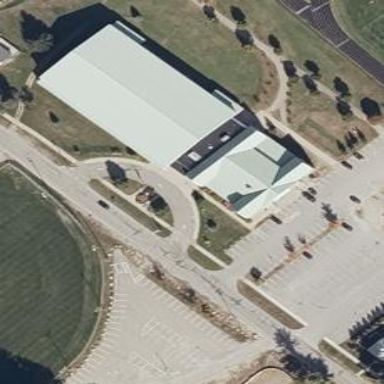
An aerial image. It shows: Building that serves as sports hall. The hall is used for basketball and athletics.